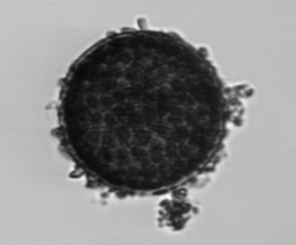
Label: Thalassiosira_TAG_external_detritus